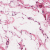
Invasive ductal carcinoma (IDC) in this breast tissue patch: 0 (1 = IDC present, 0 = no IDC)